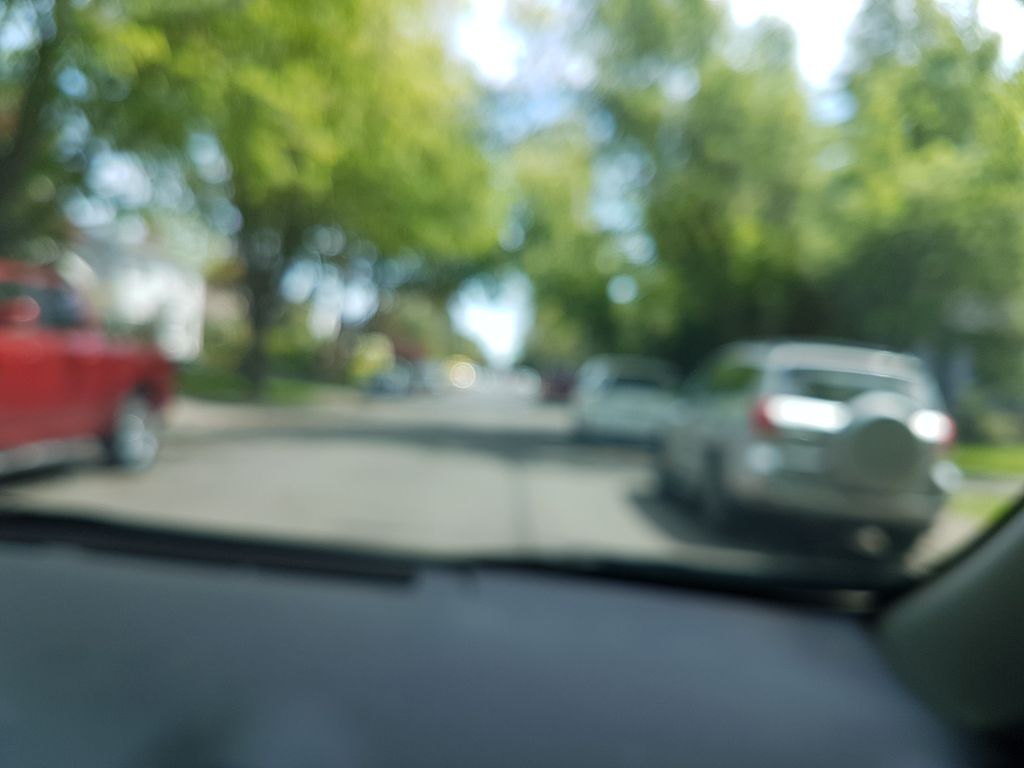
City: victoria